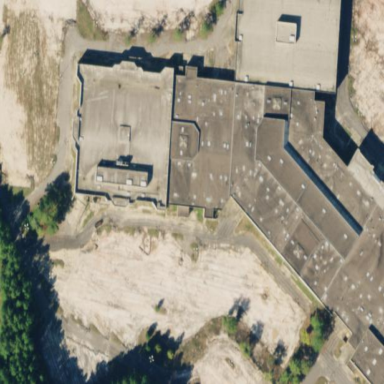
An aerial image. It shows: Building.